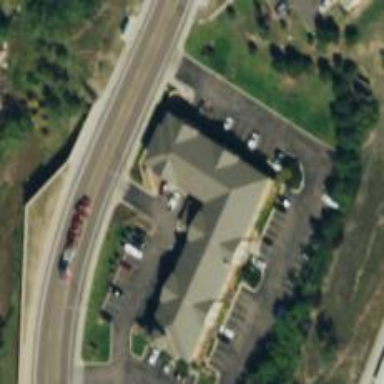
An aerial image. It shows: Hotel building.